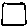
Label: square